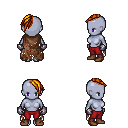
a pixel art fantasy rpg character, female body template, dark elf, purple skin, brown tattered cape, red pants, dark blonde long mohawk hairstyle, metal gloves, brown shoes, four views (front, back, left, right), 2x2 character sprite sheet, small pixel art, hard edges, no anti-aliasing